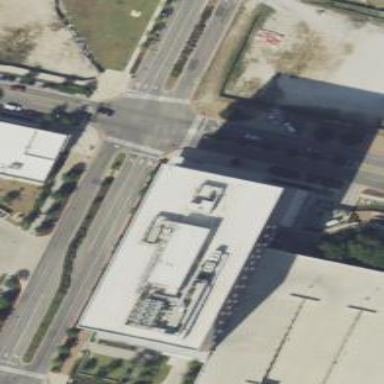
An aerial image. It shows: Office building.